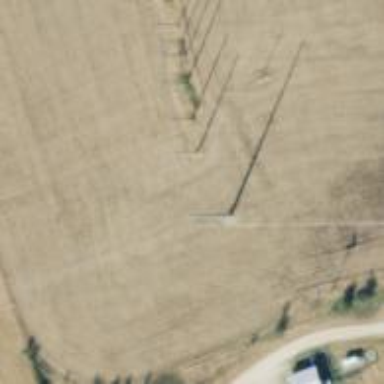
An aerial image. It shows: Power pole.